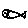
Label: fish